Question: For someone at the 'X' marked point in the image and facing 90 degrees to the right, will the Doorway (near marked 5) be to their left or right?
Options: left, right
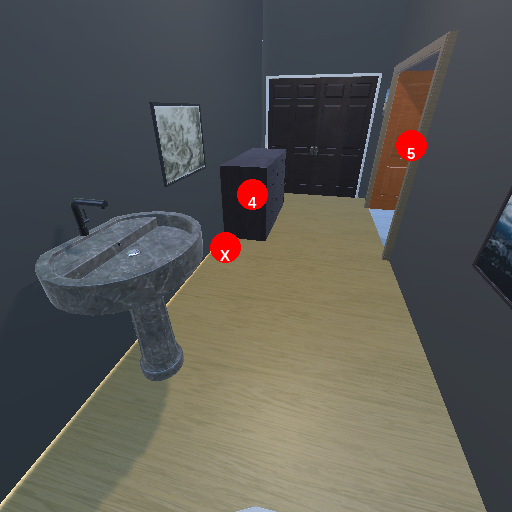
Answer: left